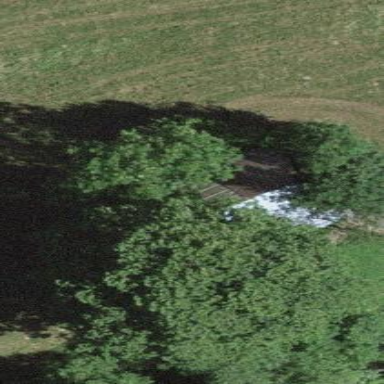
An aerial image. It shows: Rural barn.